Current action and preconditions to check: path_clear

Your task: For each precondition in the list above, predict whether it will hold at this action.

Consider the current scene as observed from the mobile robot's camera, and analyze the predicted future states of all dynamic agents (e.g., people, animals, vehicles, or any moving entities) within the NEXT SECOND.

IMPORTANT: Only answer "very likely" if you are absolutely certain—based on strong, clear evidence—that a dynamic agent will violate the precondition in the predicted future state. Do NOT answer "very likely" for unlikely, ambiguous, or low-probability risks.

Ask yourself for each precondition: Is there a high probability, with clear and convincing evidence, that the predicted future states of any dynamic agent will interfere with the predicted future state of the currently executing action within the NEXT SECOND, causing that precondition to fail?

Assess the risk level based on these predictions. Use "likely" or "very likely" if motions create a clear risk of interference.

Use "neutral" or "improbable" if agents are nearby but their predicted paths are clearly diverging or non-conflicting.

Failure Risk Categories: "very improbable", "improbable", "neutral", "likely", "very likely"

Answer Format: Output ONLY the probability_of_failure value from these categories: "very improbable", "improbable", "neutral", "likely", "very likely"

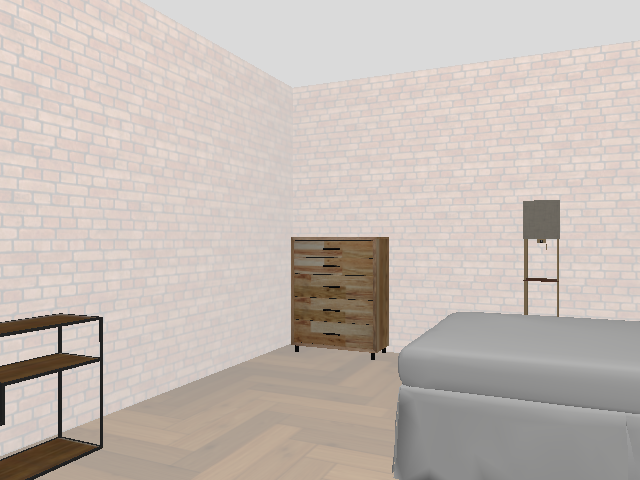

Answer: very improbable